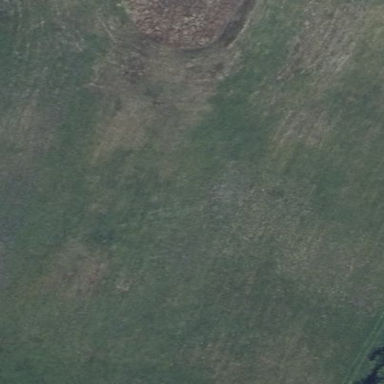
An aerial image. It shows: Beautiful meadow.